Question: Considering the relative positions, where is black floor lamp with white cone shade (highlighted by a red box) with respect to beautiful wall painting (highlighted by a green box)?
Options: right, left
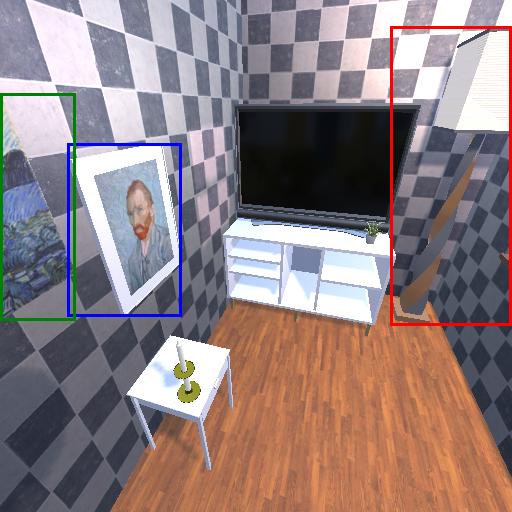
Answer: right